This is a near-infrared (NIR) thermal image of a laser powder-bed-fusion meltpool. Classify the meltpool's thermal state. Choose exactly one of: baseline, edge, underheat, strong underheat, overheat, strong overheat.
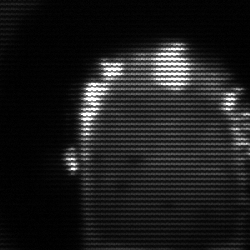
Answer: baseline